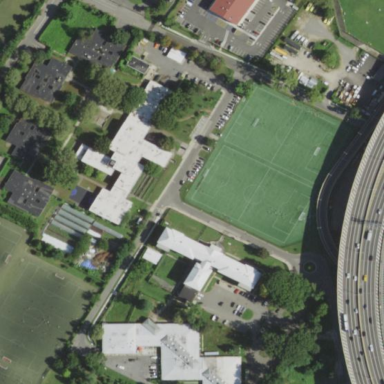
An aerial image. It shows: Soccer pitch designated for leisure and sports activities.